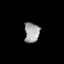
Tissue: lung
Cell type: T cells
Senescence score: 0.132
Nuclear area (px): 295
Mean DAPI intensity: 162.807